Question: I Already read so many answers here and there, all confirming that we can't send MMS or images attached with SMS from an iPHone app. But for exeample how this app would did that?
<URL>

that's why I'm asking, if any one may have some hints. THanks.
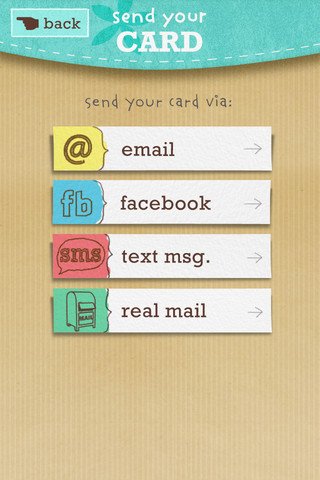
Answer: They might send a request back to their server which sends an mms from there?